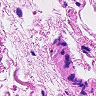
Metastatic tissue present: no